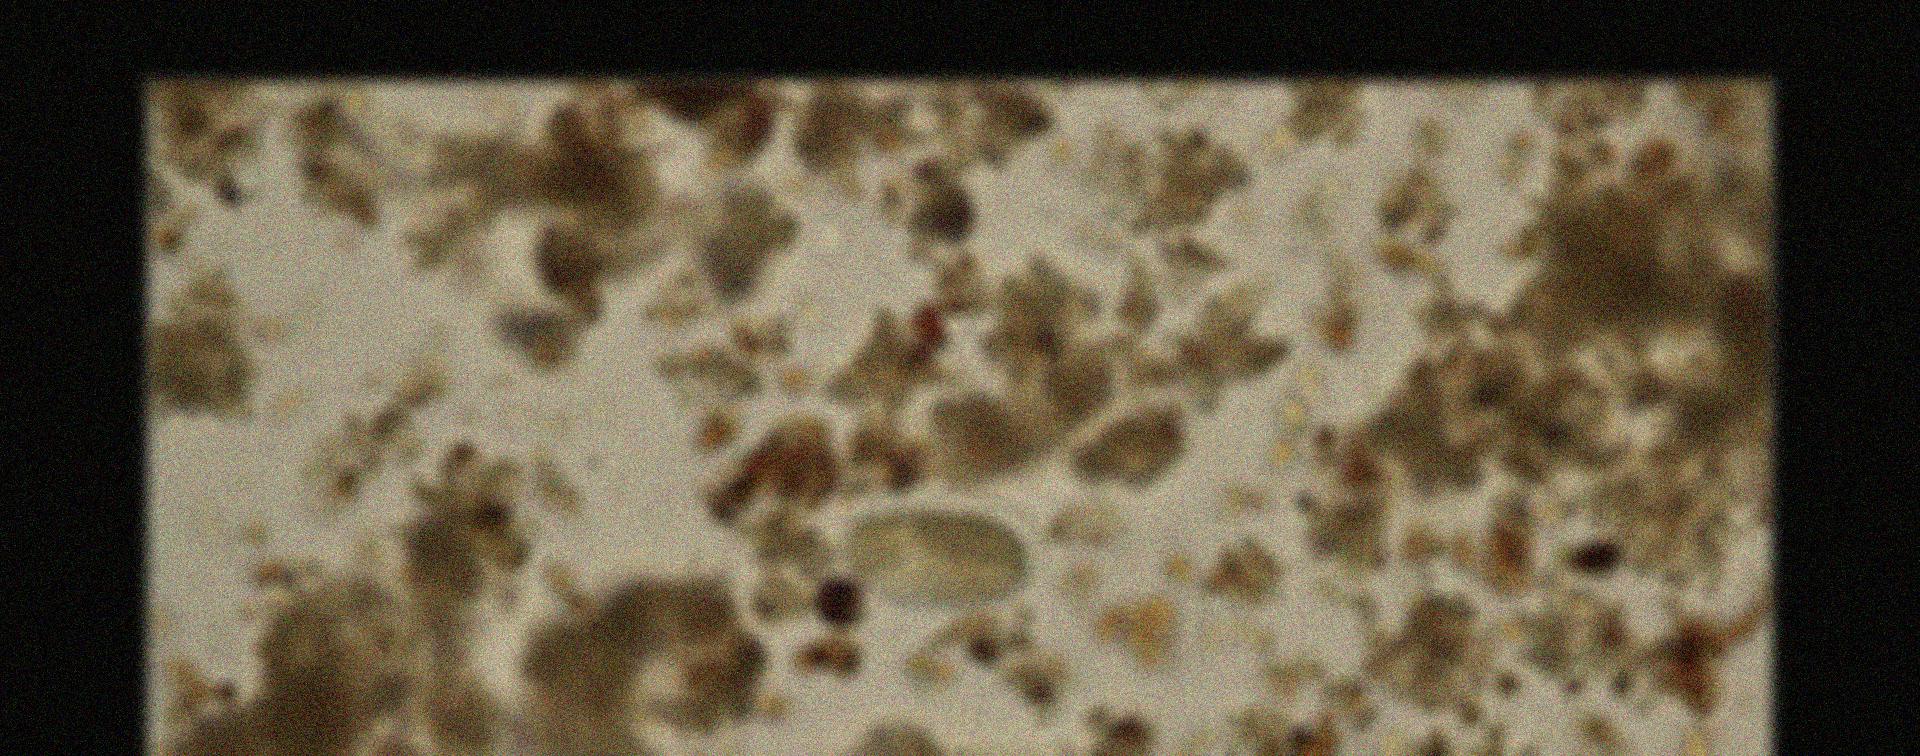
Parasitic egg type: Hookworm egg